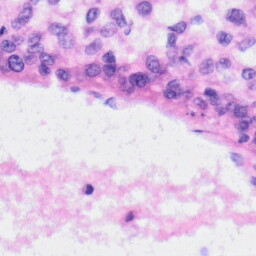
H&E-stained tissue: Liver